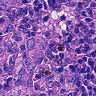
Metastatic tissue present: yes